Question: I'm trying to override / ignore the stacking context for an element so it can be positioned on the z-axis relative to the page root.
However, according to the article <URL>:
> If an element is contained in a stacking context at the bottom of the stacking order, there is no way to get it to appear in front of another element in a different stacking context that is higher in the stacking order, even with a z-index of a billion!New stacking contexts can be formed on an element in one of three ways:- - -
With the following example:
'''
.red, .green, .blue { position: absolute; }
.red { background: red; }
.green { background: green; }
.blue { background: blue; }
'''
'''
<div><span class="red">Red</span></div>
<div><span class="green">Green</span></div>
<div><span class="blue">Blue</span></div>
'''
If the first div is given 'opacity:.99;', (which creates a <URL> then even '.red''z-index:1' because it is just rendered as the highest element within that stack.
# Working Demo in jsFiddle
Which looks like this:

: Is there a way for an element to ignore the stack context of any of it's parent elements and ask to be positioned relative to the original stack context of the page?
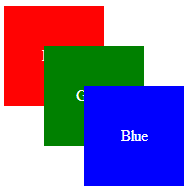
Answer: We can do it using 3D transformation and we will be able to bring any element to the front even if it's trapped inside a stacking context:
'''
.red,
.green,
.blue {
position: absolute;
width: 100px;
color: white;
line-height: 100px;
text-align: center;
}
body,
div:first-child {
transform-style: preserve-3d; /* this is important for the trick to work */
}
.red {
top: 20px;
left: 20px;
background: red;
/*z-index: 1; we no more need this */
transform:translateZ(1px); /* this will do the trick */
}
.green {
top: 60px;
left: 60px;
background: green;
}
.blue {
top: 100px;
left: 100px;
background: blue;
}
'''
'''
<div><span class="red">Red</span></div>
<div><span class="green">Green</span></div>
<div><span class="blue">Blue</span></div>
'''
More details and examples here: <URL>